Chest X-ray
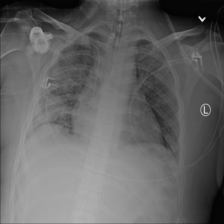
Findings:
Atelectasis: negative
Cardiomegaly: negative
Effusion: negative
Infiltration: negative
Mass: negative
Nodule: negative
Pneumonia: negative
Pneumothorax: negative
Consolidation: negative
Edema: negative
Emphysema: negative
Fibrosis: negative
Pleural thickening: negative
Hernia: negative